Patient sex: F
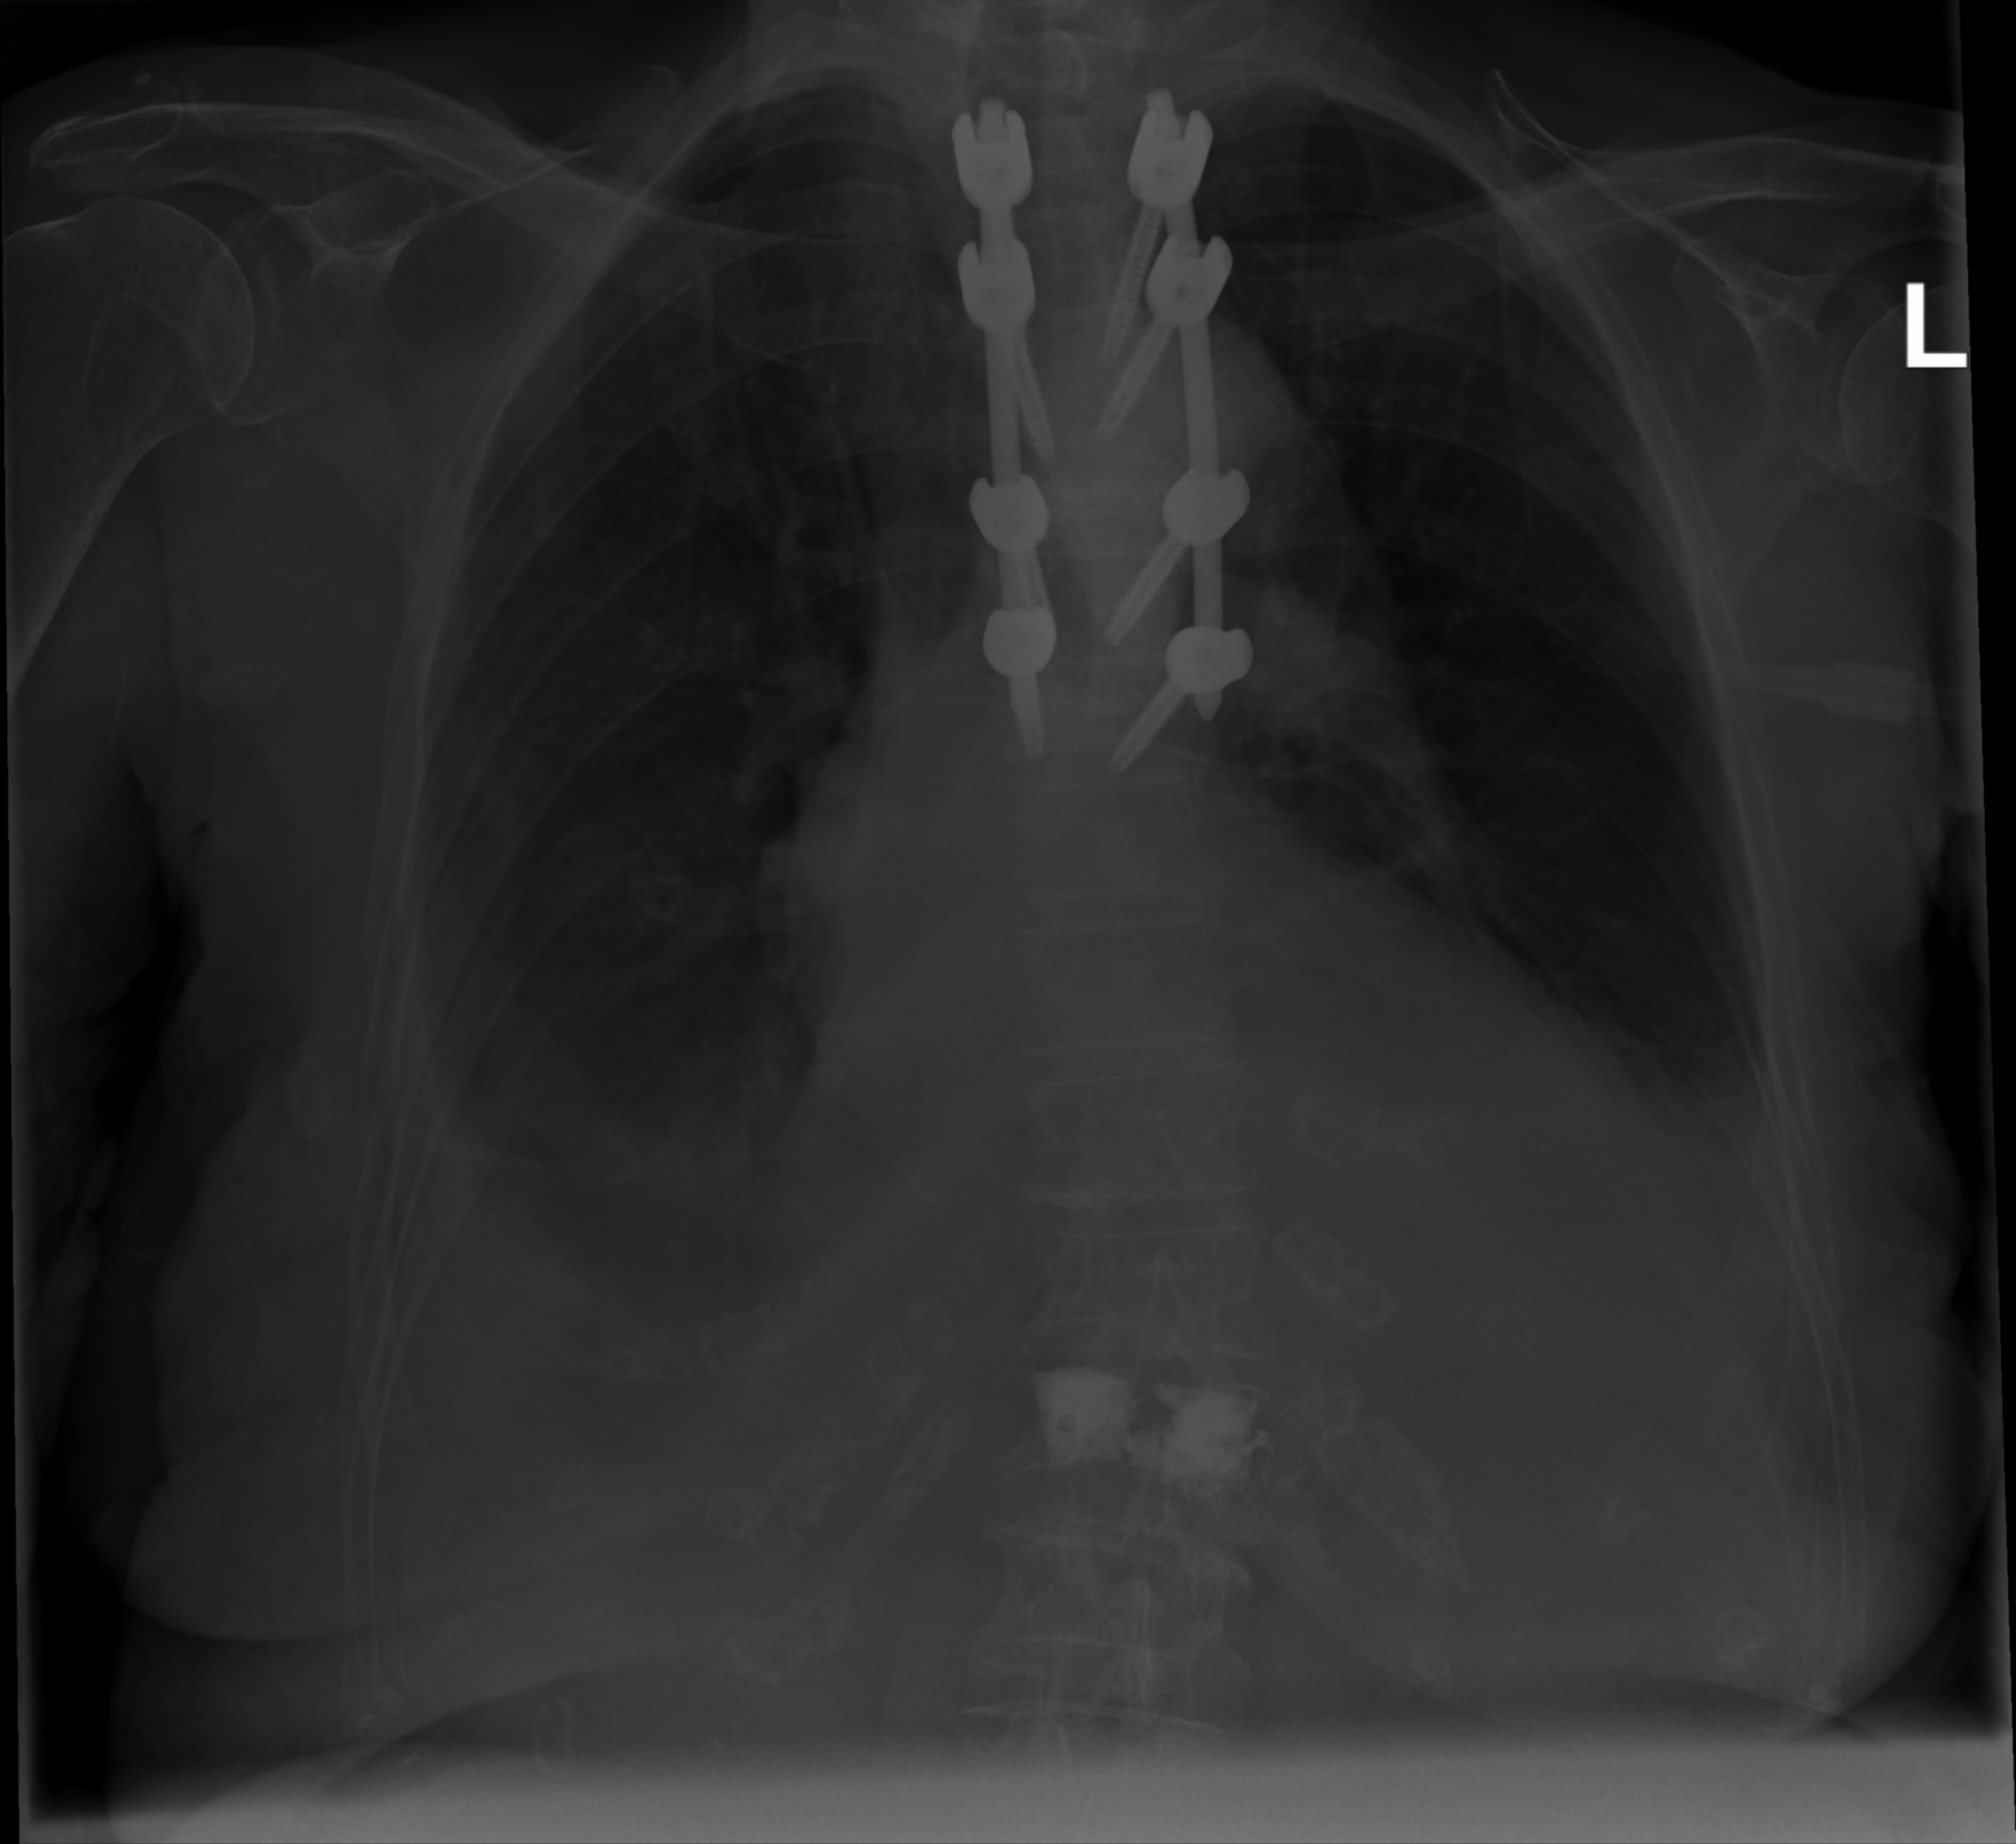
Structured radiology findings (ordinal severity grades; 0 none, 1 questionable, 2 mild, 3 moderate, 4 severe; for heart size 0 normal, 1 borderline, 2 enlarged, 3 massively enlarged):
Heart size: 2
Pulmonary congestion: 0
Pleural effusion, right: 2
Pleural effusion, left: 2
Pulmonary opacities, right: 0
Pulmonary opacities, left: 0
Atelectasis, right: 2
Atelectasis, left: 2